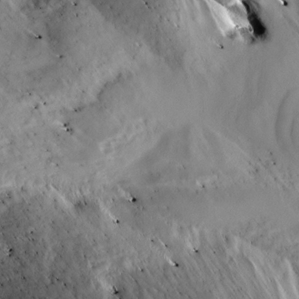
Label: non_frost